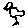
Label: bird